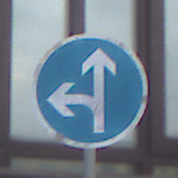
Verkehrszeichen: VorgeschriebeneFahrtrichtungGeradeausOderLinks
Umgebung: Outdoor, Urban
Tageszeit: MorningAfternoon
Wetter: Overcast
Licht: Natural
Jahreszeit: NotSpecified
Kontrast: LowContrast